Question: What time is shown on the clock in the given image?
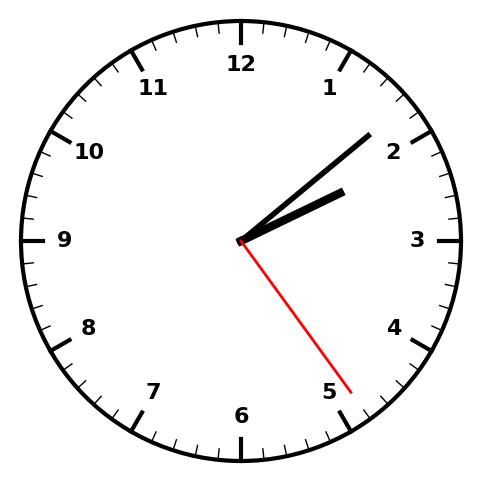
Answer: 02:08:24